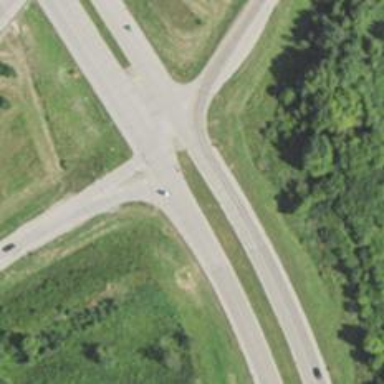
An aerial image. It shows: Secondary road.